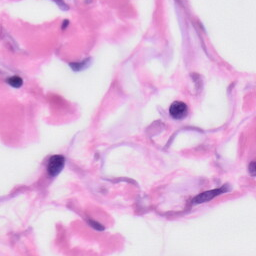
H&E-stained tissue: Skin